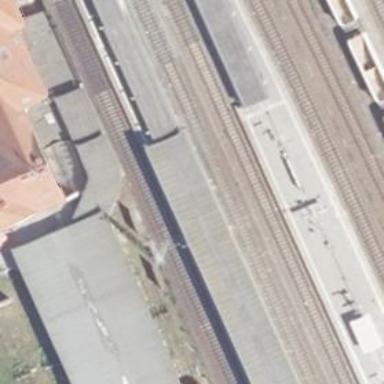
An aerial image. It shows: Close-up of railway platform edge.